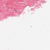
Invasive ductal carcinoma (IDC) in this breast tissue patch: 1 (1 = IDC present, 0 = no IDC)